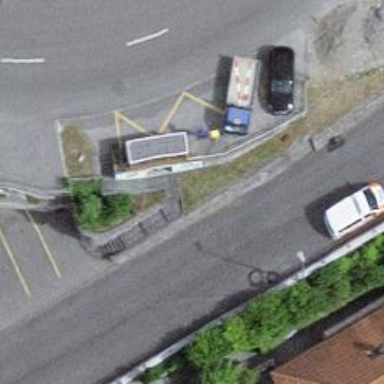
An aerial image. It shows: Toilets are available here.